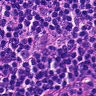
Metastatic tissue present: no